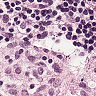
Metastatic tissue present: no